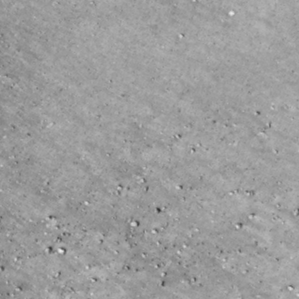
Label: non_frost